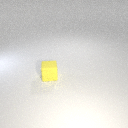
small yellow rubber cube